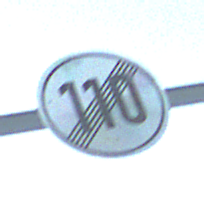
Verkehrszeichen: EndeGeschwindigkeit110
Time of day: SunriseSunset
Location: Outdoor (Nature)
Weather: Clear
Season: Winter
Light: Natural